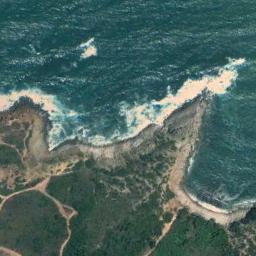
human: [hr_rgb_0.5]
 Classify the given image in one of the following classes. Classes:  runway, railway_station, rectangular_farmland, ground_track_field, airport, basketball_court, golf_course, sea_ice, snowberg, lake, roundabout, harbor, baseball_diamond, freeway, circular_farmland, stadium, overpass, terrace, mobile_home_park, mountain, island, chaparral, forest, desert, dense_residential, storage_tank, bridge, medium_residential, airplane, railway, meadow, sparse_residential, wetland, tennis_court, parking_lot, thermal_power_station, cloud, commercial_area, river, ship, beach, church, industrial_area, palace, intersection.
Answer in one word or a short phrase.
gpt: beach